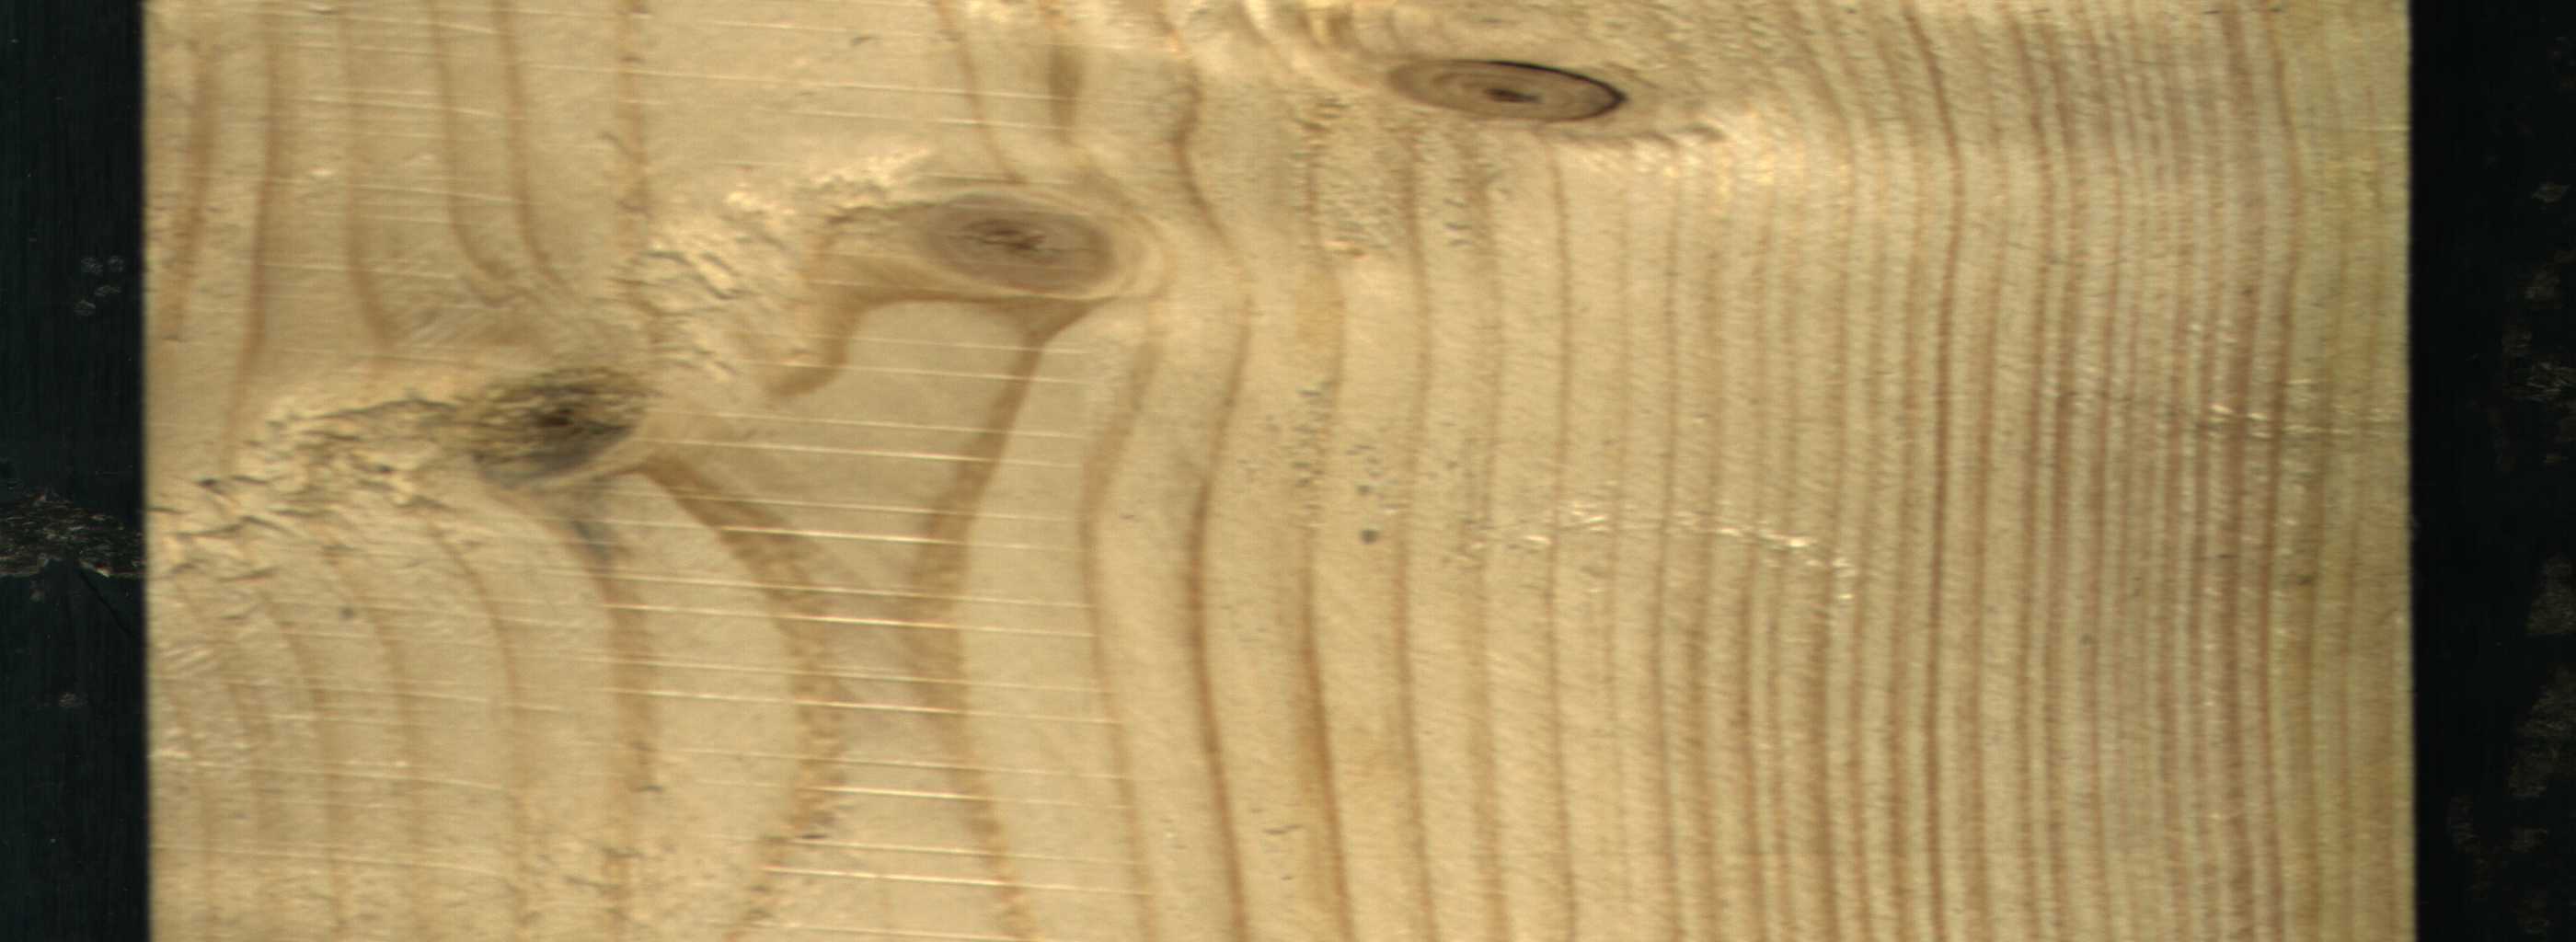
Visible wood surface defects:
Dead_Knot
Live_Knot
Live_Knot
Live_Knot
Live_Knot